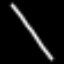
Label: line